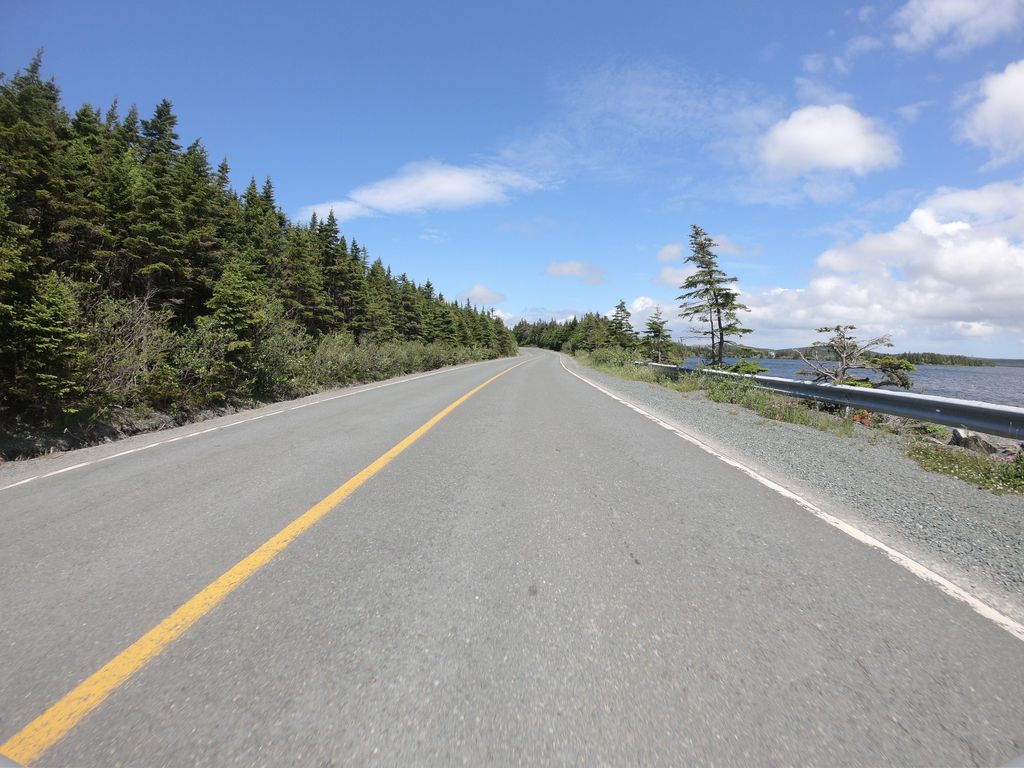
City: st_johns